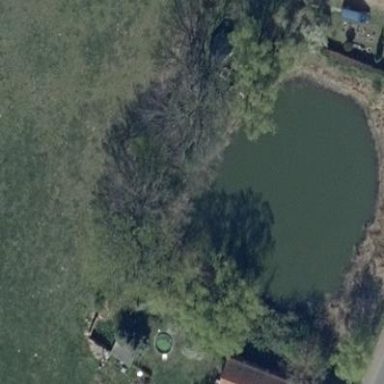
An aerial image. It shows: Serene pond surrounded by nature.